Question: How can I get the background of a Responsive website to adapt and move with the rest of the content on the Website?
My background is split doesn't cover the entire background, only partially to create an effect where each sides are of a different color (gray).
However, when I change the size of the screen, all of the elements will be moved and the background will not be positioned as it was initially.
How could I go about making sure that no matter what the size of the window is, the "gray bars" will always fit with main content?
If you look at this picture, this is how it should look like:
Also here is the script for the background image as well as the site wrapping:
'''
.gray {background:url(http://frenchegg.com/images/gray.png) no-repeat; height:100%;}
.lgr {background-size:85% 100%; background-position:center;}
.main-content p {
color:#555;
}
.site-wrap {
position:relative;
min-height:100%;
background-color:#ebebeb;
}
'''
You can find the website <URL>

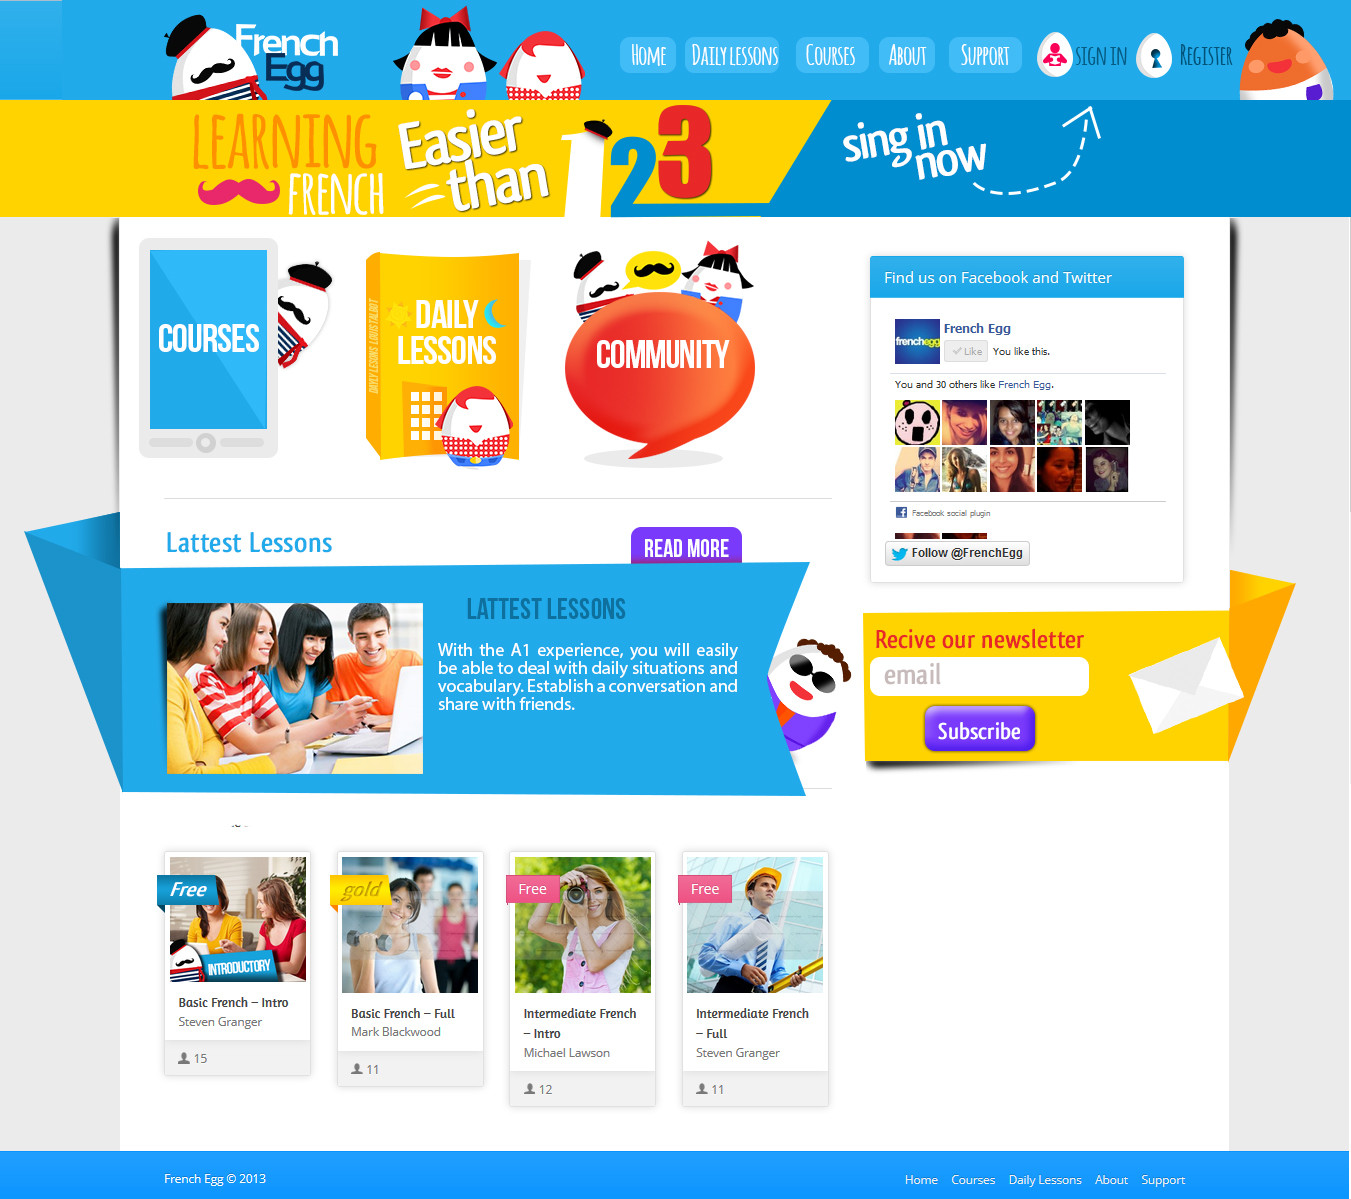
Answer: Ok, you're page may need a little restructuring, but I believe I have a solution for you.
Initially, the main problem stems from background size being set to percentage widths (note background-size is a css3 property and not fully supported... but thats another issue).
For a proof of concept and for you to see what you're going to have to change, try to following:
- - Apply inline rules to 'row' (NOT TO THE ROW RULE) on line 230 in the source so it looks like the following: '''
<div class="main-content">
<div class="row" style="
padding: 65px;
background: url(http://frenchegg.com/images/gray.png) no-repeat;
background-size: 85% 100%; background-position: center;">
'''
The rules are as follows for copying purposes.
'''
padding: 65px;
background: url(http://frenchegg.com/images/gray.png) no-repeat;
background-size: 85% 100%;
background-position: center;
'''
Note the padding is a bit screwy, but it's simply to show you where your background needs to be to respond correctly.
Cheers mate,
GW